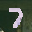
Label: 7